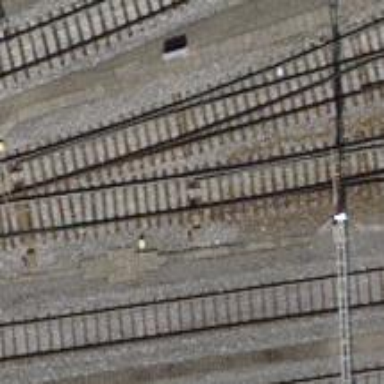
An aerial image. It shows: Railway switch.